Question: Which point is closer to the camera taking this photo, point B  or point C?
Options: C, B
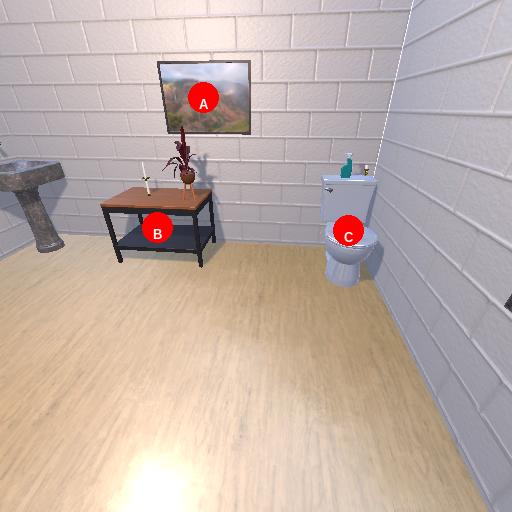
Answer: C